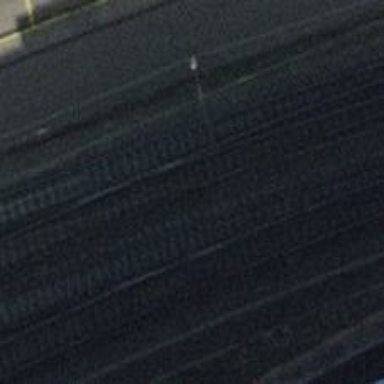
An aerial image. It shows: Railway siding with one electrified track and contact line for powering the train.